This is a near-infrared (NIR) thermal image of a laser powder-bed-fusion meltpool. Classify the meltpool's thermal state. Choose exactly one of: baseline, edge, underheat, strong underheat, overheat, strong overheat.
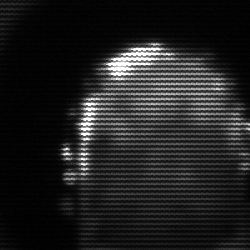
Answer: baseline